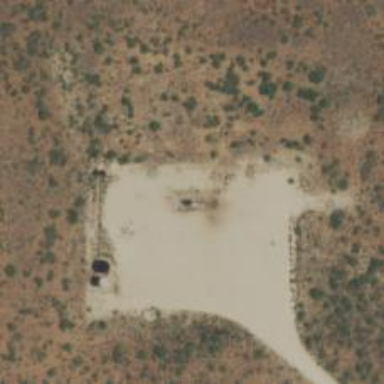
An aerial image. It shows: Petroleum well that is man-made.